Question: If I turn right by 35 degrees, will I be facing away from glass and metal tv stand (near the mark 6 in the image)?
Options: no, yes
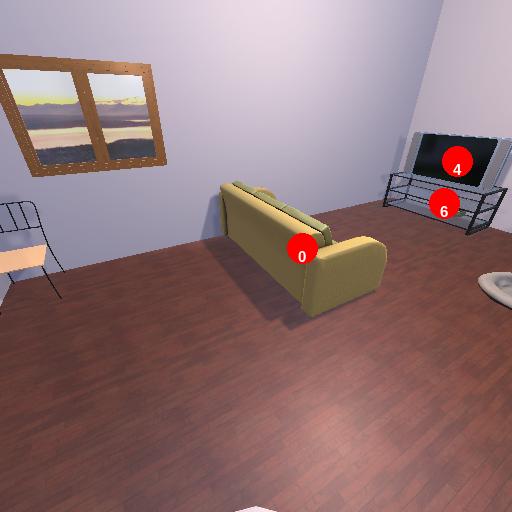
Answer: no